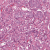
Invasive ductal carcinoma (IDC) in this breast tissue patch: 1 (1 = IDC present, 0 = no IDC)